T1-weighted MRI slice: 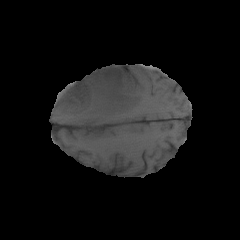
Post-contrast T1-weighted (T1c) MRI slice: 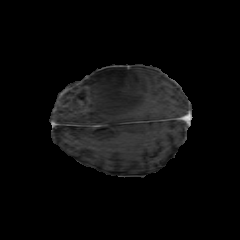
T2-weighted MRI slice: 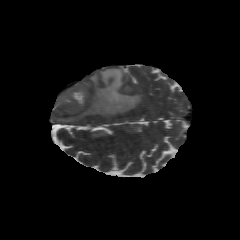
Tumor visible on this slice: yes